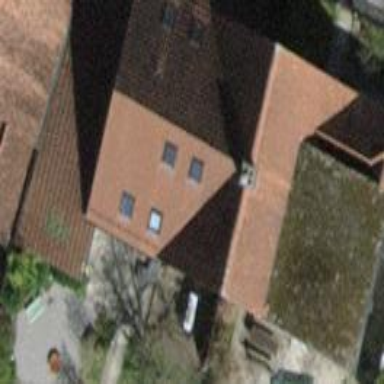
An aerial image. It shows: Building with tiled roof.